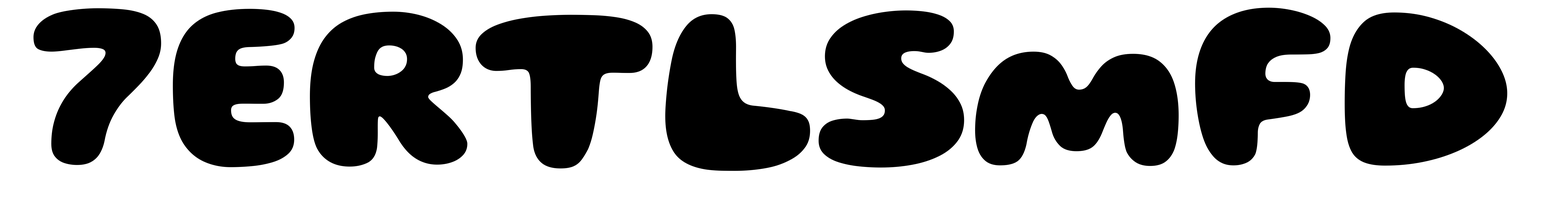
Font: Gluten_ExtraBold